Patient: sex M, age 58
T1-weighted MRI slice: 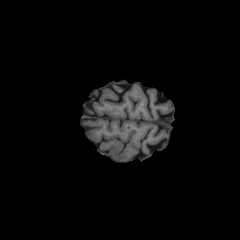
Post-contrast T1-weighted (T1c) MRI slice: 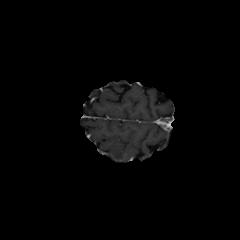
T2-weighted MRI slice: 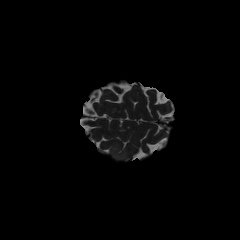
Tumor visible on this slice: yes
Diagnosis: Glioblastoma, IDH-wildtype
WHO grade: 4